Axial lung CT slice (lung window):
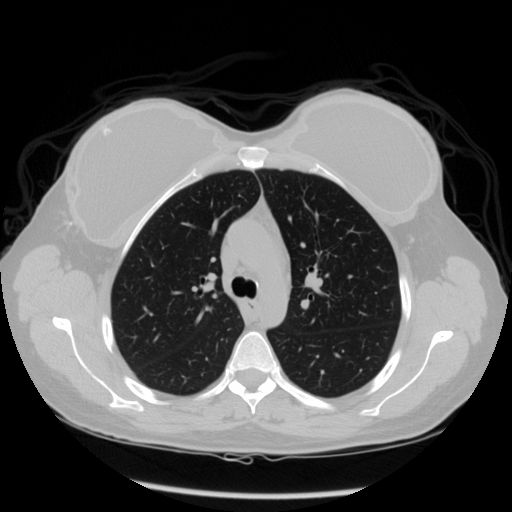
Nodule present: no